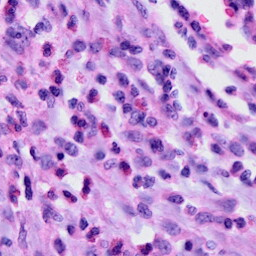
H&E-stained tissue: Cervix